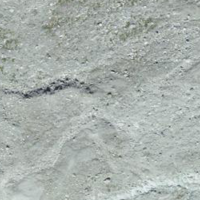
EUNIS habitat code: 49
Species observed at this site:
Saxifraga paniculata